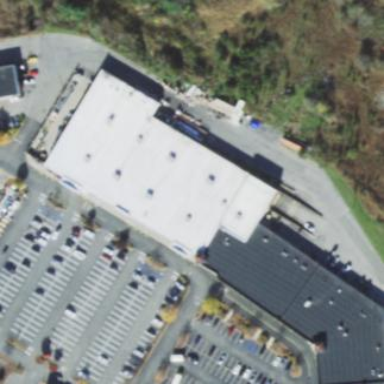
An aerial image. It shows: Building with bowling alley inside.